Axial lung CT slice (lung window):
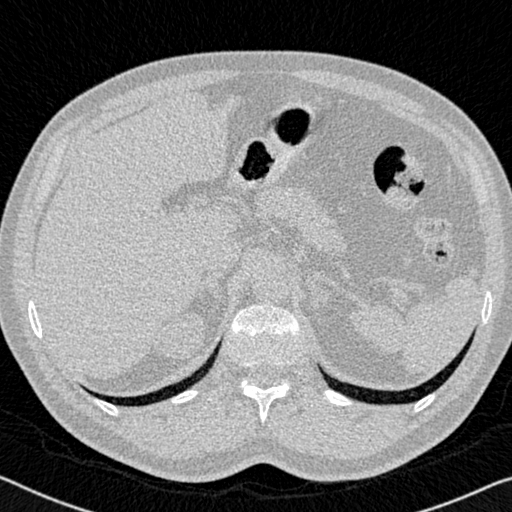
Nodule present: no